Question: I have an issue with my two navigation menus. I'm using two of the same type navigation that comes with Bootstrap. The first navigation is using the "navbar-inverse" class and the second navigation menu is using "navbar-default" class with some minor modification. The issue appears when you click on dropdown menu in the right corner; the second navigation menu will overlap the dropdown box and only content below the menu is visible.
Please look at the attachment below for illustration.
'''
<nav class="navbar navbar-inverse navbar-static-top">
<div class="container">
<div class="navbar-header">
<button type="button" class="navbar-toggle collapsed" data-toggle="collapse" data-target="#navbar" aria-expanded="false" aria-controls="navbar">
<span class="sr-only">Toggle navigation</span>
<span class="icon-bar"></span>
<span class="icon-bar"></span>
<span class="icon-bar"></span>
</button>
<a class="navbar-brand" href="#"><span class="glyphicon glyphicon-home"></span></a>
</div>
<div id="navbar" class="collapse navbar-collapse">
<ul class="nav navbar-nav">
<li class="active"><a href="#">Hjem</a></li>
...
</ul>
<ul class="nav navbar-nav navbar-right">
<li class="dropdown">
<a href="#" class="dropdown-toggle" data-toggle="dropdown" role="button" aria-expanded="false">Innstillinger <span class="caret"></span></a>
<ul class="dropdown-menu" role="menu">
...
</ul>
</li>
</ul>
</div><!--/.nav-collapse -->
</div>
</nav>
<nav class="navbar navbar-default navbar-static-top">
<div class="container">
<div id="navbar">
<ul class="nav navbar-nav">
...
</ul>
</div><!--/.nav-collapse -->
</div>
</nav>
'''

I have created a JSfiddle with corresponding stylesheets and frameworks to look at: <URL>. Unfortunately, at this point I haven't been able to find a solution by myself. Thanks in advance for any help.
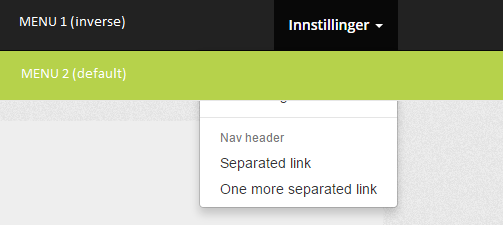
Answer: change this '<nav class="navbar navbar-default navbar-static-top">'
to '<nav class="navbar navbar-default navbar-static">' from your second nav bar